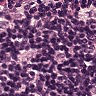
Metastatic tissue present: no